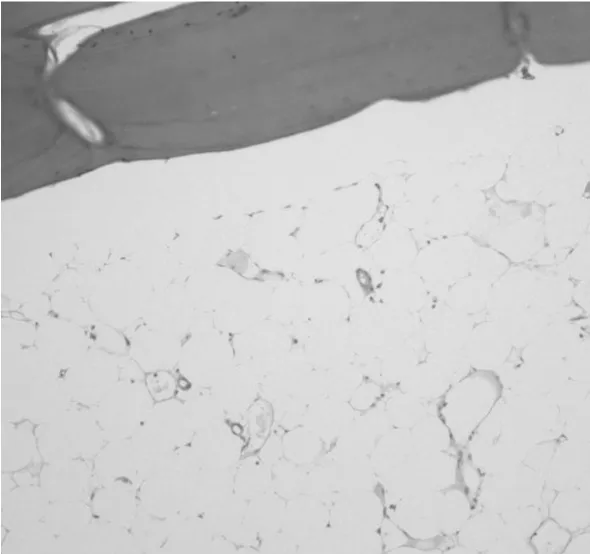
Histological appearance of an intracortical lipoma. Mature adipocytes and trabecular bone are shown (H&E stain; original magnification, x200).
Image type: pathology (h&e)